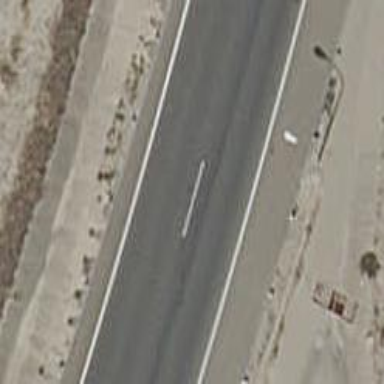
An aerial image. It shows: Motorway link.